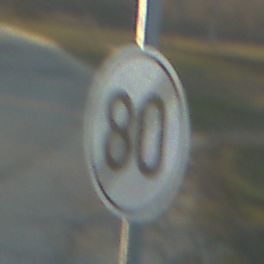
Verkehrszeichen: EndeGeschwindigkeit80
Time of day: SunriseSunset
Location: Outdoor (RoadRail)
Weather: PartlyCloudy
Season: NotSpecified
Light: Natural